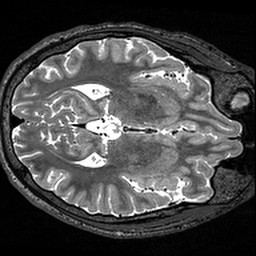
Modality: T2w
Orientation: axial
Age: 18
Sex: male
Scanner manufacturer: siemens
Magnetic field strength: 3 T
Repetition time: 3.2 s
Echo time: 0.567 s